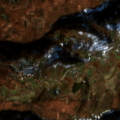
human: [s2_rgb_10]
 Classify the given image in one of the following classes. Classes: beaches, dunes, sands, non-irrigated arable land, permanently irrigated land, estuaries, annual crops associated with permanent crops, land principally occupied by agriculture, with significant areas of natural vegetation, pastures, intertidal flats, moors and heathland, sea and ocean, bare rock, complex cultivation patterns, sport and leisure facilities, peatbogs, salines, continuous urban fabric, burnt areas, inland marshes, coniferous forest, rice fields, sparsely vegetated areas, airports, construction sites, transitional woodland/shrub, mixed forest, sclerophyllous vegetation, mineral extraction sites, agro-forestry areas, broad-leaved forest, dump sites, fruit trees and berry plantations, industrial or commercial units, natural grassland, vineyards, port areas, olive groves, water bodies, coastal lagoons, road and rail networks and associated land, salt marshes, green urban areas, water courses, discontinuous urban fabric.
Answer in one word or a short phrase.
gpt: complex cultivation patterns, broad-leaved forest